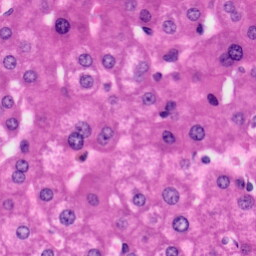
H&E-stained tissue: Liver